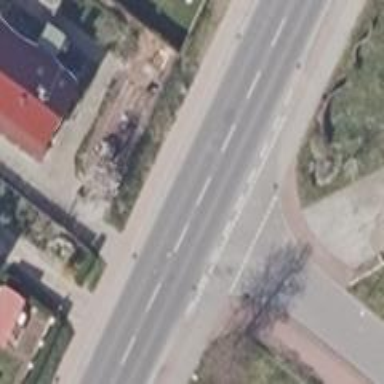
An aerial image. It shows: Secondary road with asphalt surface. There are sidewalks on both sides and cycle track.